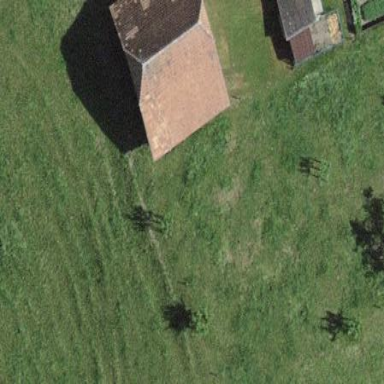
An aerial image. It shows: Barn.